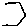
Label: hexagon